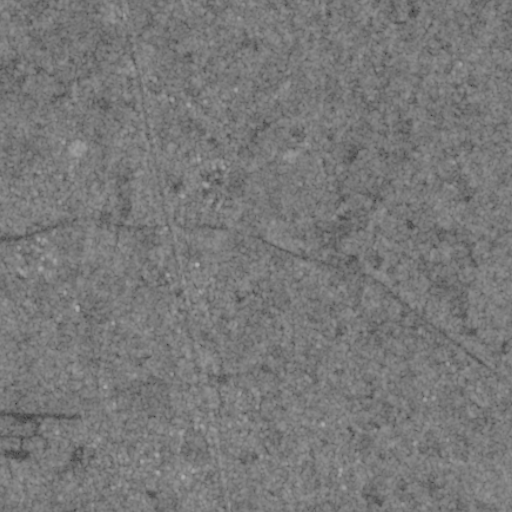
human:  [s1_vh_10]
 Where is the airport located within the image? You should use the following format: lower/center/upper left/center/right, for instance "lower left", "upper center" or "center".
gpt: The airport is located in the lower left of the image.
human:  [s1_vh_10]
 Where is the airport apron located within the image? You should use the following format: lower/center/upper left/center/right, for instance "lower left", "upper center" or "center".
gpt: The airport apron is located in the lower left of the image.
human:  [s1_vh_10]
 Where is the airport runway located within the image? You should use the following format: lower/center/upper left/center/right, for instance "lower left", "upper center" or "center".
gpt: The airport runway is located in the lower left of the image.
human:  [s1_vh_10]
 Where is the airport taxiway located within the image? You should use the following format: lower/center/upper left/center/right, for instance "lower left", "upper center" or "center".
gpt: The airport taxiway is located in the lower left of the image.
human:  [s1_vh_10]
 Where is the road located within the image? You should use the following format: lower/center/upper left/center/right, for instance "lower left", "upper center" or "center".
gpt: There is no road in the image.

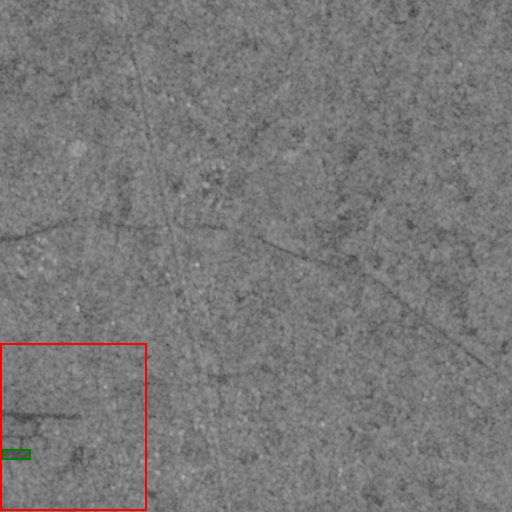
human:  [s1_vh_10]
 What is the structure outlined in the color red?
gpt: The structure outlined in red is an airport.
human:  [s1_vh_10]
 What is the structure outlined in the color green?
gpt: The structure outlined in green is an airport apron.
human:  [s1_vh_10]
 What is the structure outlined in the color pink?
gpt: There is no pink outline.